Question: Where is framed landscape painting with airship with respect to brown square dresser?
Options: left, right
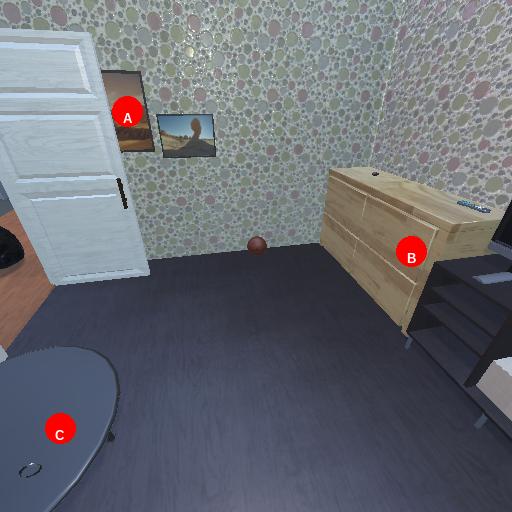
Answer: left